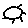
Label: sun